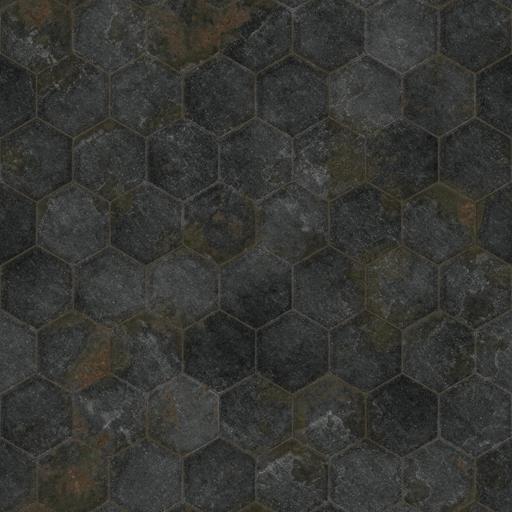
Tags: black interlocking paved pavement paving stones